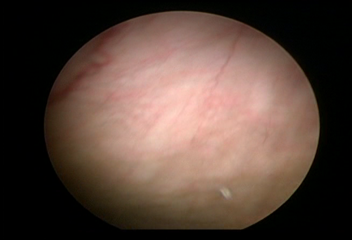
Modality: WLC
Class: Normal mucosa
Bladder cancer association: No